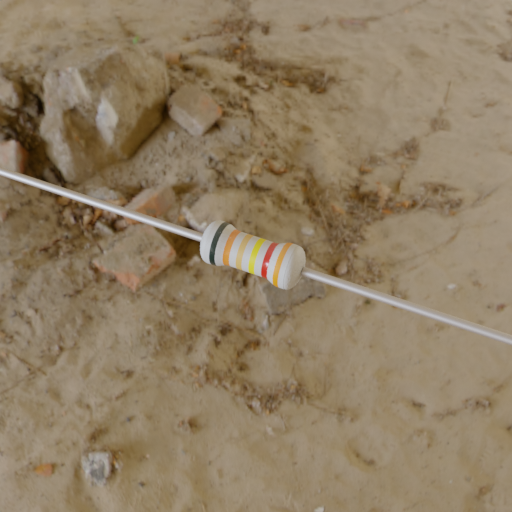
Resistor colour bands (in order): black, orange, gold, yellow, red, orange